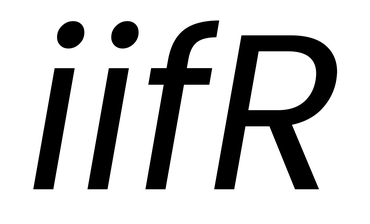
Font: Poppins-Italic